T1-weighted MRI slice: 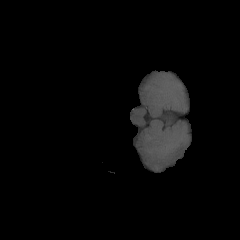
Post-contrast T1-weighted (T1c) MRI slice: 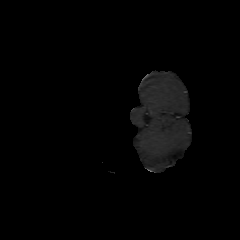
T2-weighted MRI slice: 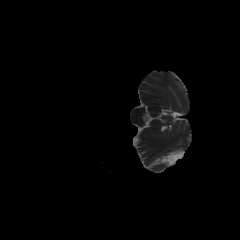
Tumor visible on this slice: no